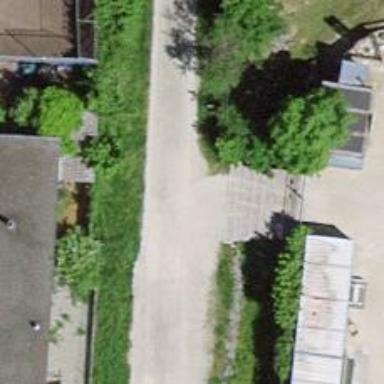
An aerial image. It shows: Footway on bridge.